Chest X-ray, PA view. Patient: 49 years old, sex M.
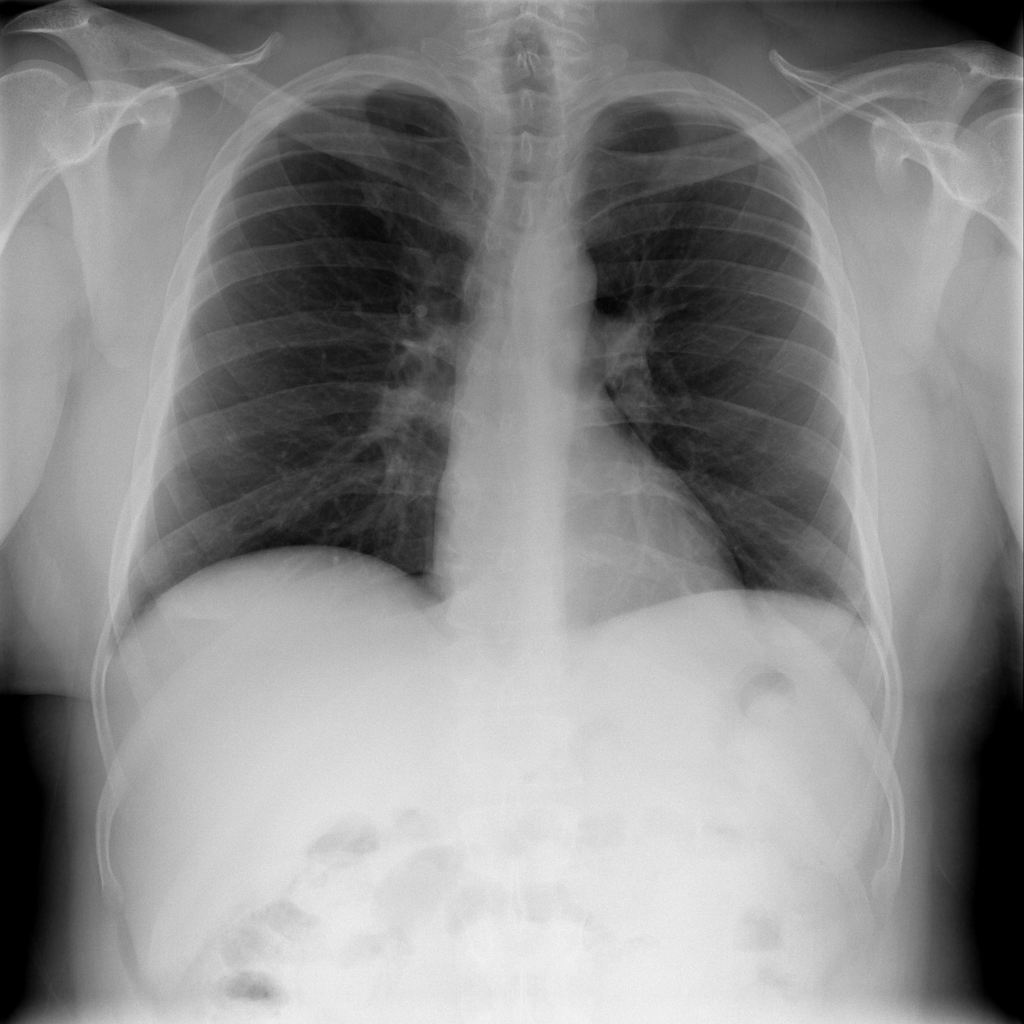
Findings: No Finding